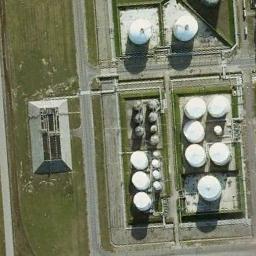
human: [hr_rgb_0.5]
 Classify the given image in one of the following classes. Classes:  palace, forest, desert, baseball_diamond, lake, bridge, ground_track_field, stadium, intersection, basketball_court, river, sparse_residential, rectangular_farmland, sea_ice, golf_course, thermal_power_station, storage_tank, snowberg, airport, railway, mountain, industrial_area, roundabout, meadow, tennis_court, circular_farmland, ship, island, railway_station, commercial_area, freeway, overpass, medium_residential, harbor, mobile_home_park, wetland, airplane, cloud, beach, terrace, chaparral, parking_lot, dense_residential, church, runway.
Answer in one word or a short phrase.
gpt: storage_tank